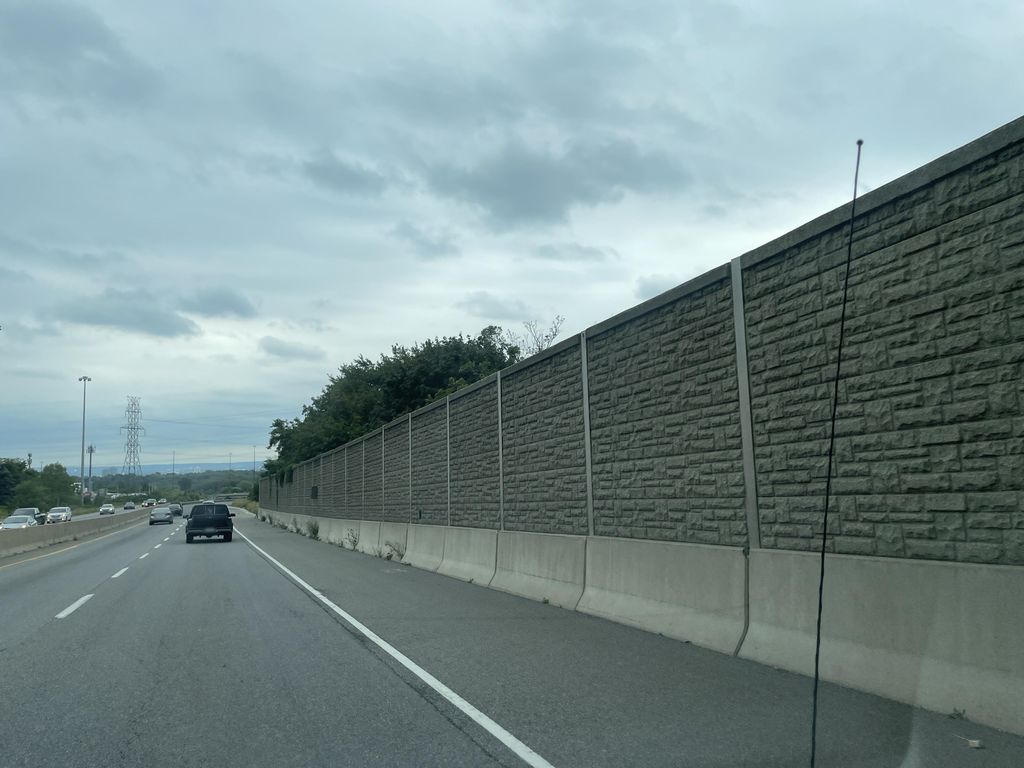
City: hamilton